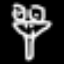
Label: frog